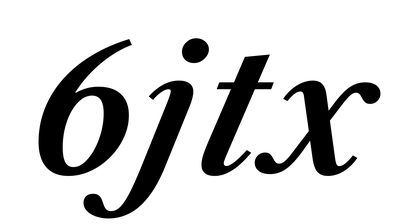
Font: LibreCaslonText-Italic_SemiBold_Italic